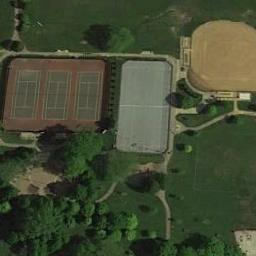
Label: tennis_court